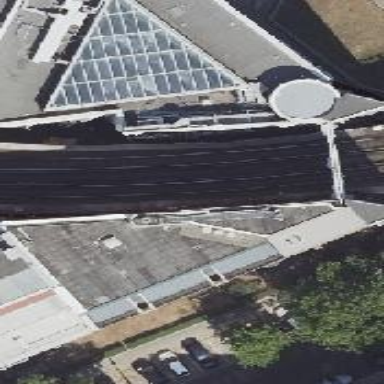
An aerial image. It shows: Public transport office building.